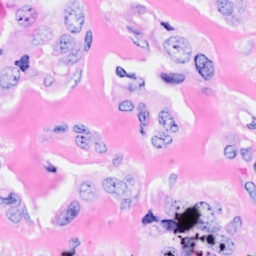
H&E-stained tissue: Breast